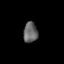
Tissue: lung
Cell type: Epithelial cells
Senescence score: 0.1922
Nuclear area (px): 288
Mean DAPI intensity: 100.5625